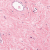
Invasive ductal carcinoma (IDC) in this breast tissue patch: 0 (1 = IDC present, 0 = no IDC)